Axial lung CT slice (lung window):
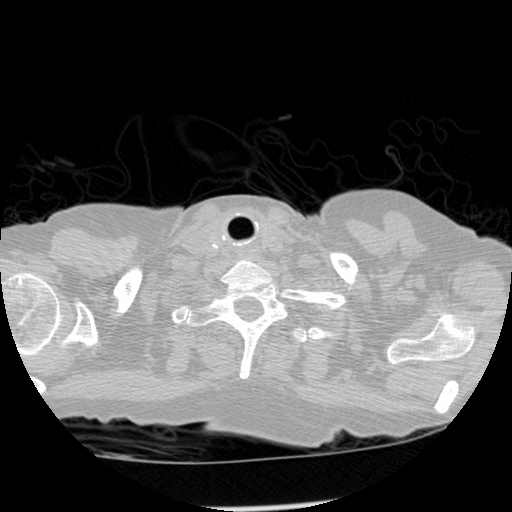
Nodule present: no